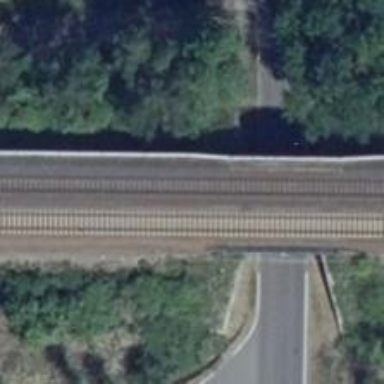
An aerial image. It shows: Bridge with electrified railway tracks featuring contact line.